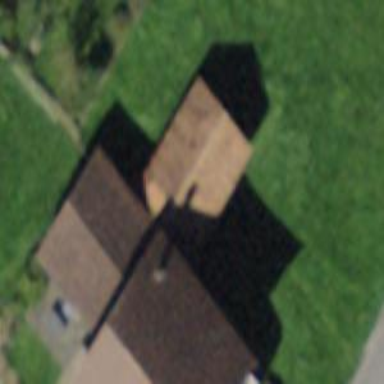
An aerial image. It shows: Barn.